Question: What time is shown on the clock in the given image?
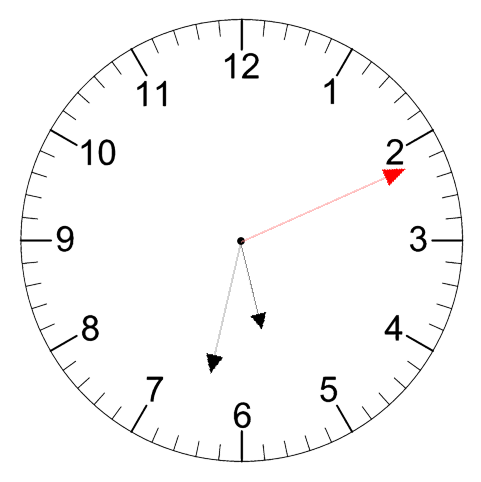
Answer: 05:32:11